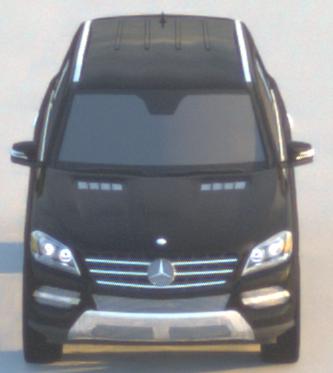
Make: Mercedes-Benz
Model: ML 350
Detailed model: M-Class (166)
Model produced from: 2011/11
Model produced until: 2014/10
Doors: 5
Color: black
Road condition: dry road
Daytime: sunrise or sunset
Contrast: medium contrast